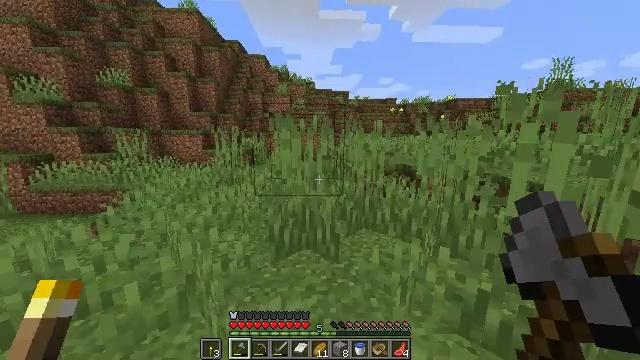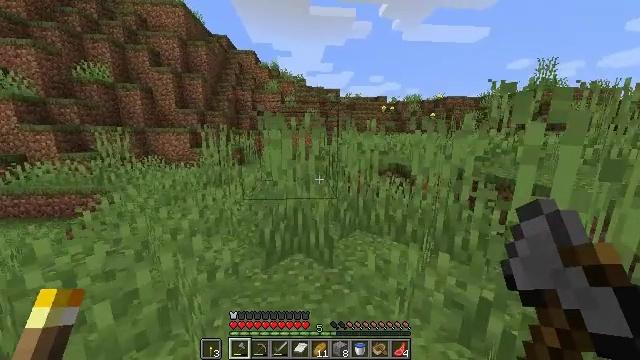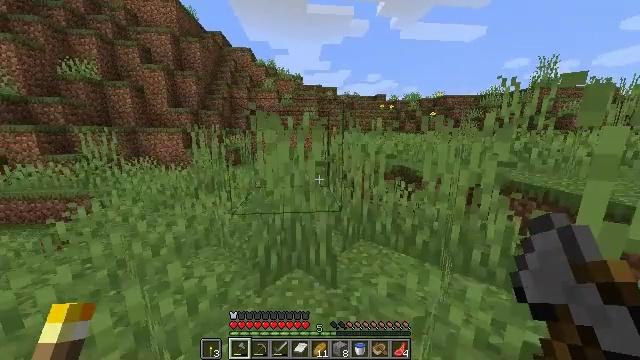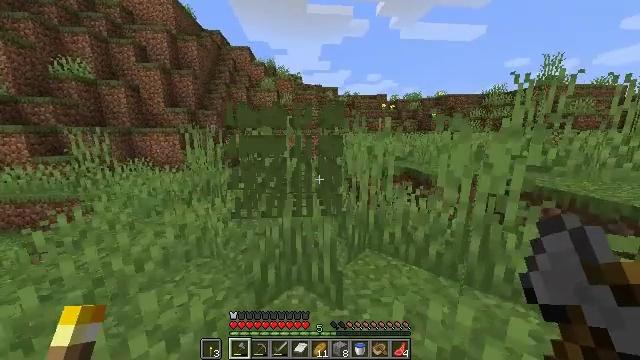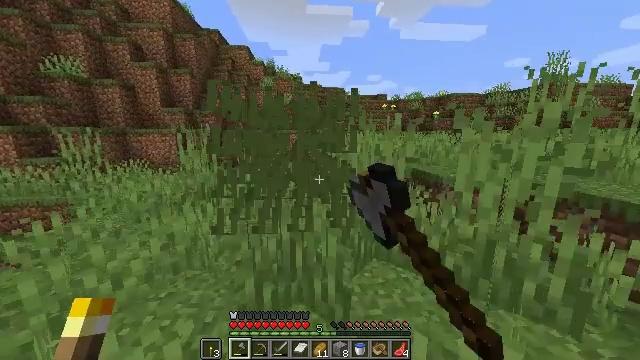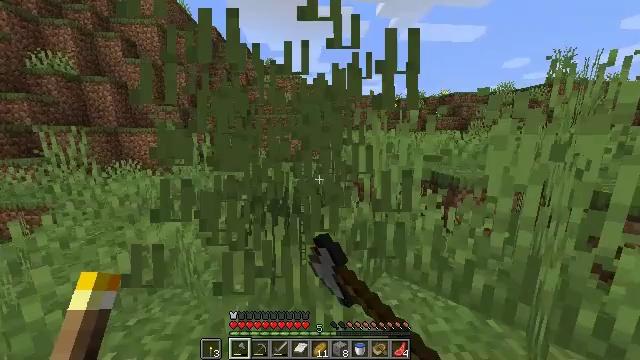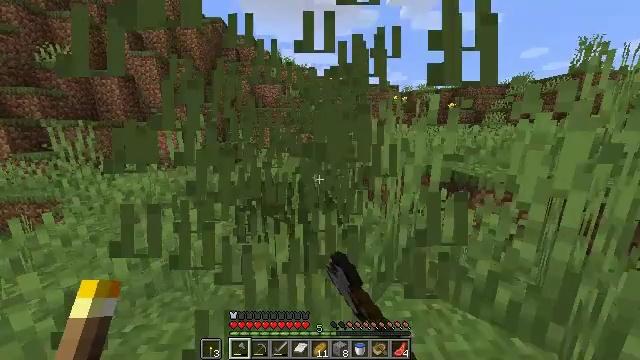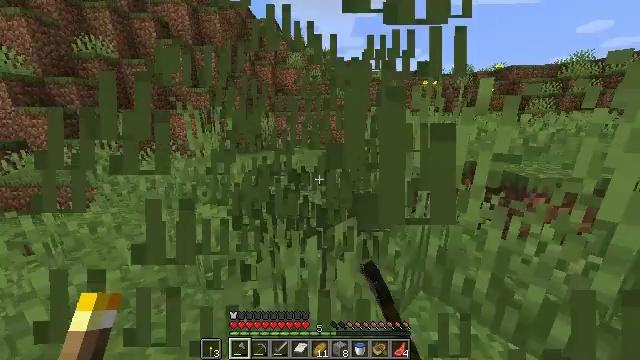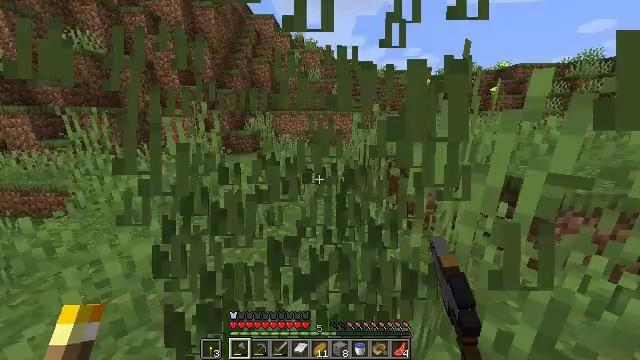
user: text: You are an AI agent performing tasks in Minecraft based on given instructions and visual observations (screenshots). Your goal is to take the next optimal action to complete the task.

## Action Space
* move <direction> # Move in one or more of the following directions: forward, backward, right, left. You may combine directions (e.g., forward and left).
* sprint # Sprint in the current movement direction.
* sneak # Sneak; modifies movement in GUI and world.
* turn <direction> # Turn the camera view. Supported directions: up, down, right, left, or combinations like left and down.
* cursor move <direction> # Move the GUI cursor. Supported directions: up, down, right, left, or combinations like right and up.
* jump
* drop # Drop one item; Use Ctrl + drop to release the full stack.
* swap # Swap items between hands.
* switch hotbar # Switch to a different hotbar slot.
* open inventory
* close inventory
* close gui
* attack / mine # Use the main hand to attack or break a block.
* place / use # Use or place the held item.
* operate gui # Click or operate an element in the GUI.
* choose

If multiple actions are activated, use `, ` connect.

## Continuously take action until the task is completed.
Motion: motion action
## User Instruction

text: Gather tall grass by hitting it.
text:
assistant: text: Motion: move forward, sprint, turn right
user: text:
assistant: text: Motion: move forward, sprint
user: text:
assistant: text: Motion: move forward, sprint, attack / mine
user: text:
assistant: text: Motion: move forward, sprint, attack / mine
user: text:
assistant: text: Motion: move forward, sprint, attack / mine
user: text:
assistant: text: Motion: move forward, sprint, turn left and down, attack / mine
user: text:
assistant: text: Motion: move forward, sprint, turn left and down
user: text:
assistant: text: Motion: move forward, sprint
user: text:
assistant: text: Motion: sprint, attack / mine